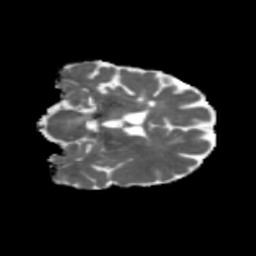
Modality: MD
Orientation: coronal
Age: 50
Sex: female
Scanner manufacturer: siemens
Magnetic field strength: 3 T
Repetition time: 5.47 s
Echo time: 0.0854 s